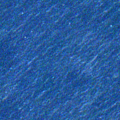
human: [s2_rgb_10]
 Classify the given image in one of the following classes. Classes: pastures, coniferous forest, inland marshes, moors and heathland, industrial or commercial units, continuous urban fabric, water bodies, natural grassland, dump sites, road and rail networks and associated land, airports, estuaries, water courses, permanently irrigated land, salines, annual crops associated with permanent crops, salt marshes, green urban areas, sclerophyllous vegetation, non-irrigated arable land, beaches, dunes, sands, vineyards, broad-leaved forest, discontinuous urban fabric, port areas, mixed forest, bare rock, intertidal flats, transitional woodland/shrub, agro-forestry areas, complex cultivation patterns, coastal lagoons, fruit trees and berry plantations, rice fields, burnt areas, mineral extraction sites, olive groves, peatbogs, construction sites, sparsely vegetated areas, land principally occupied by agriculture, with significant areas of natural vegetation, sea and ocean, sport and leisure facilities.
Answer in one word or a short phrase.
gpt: sea and ocean